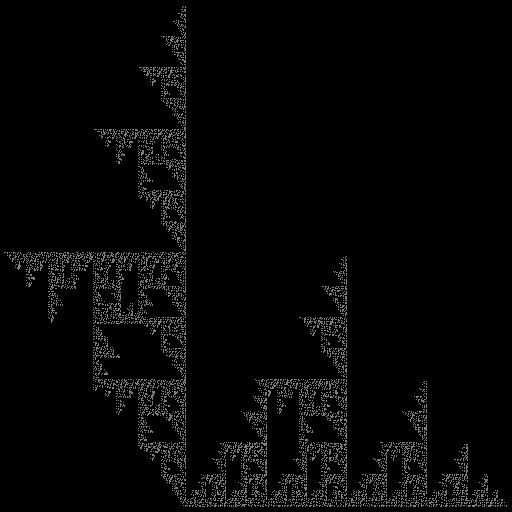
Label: binary